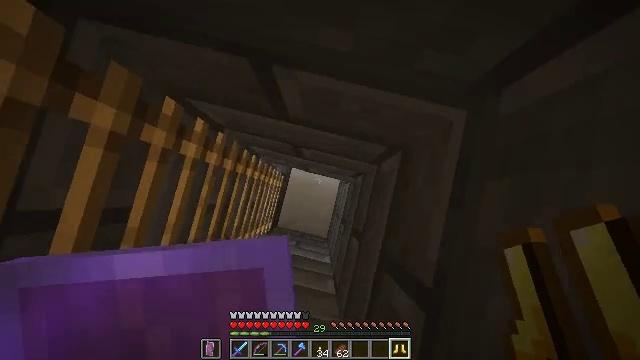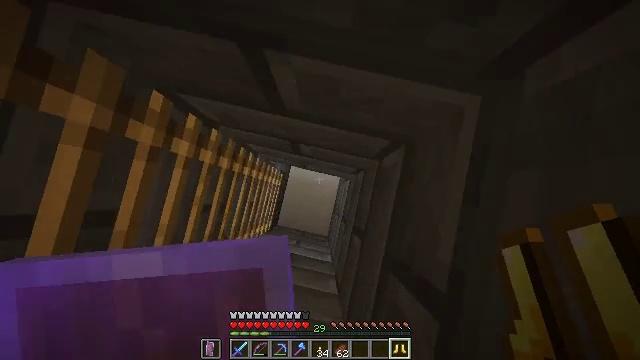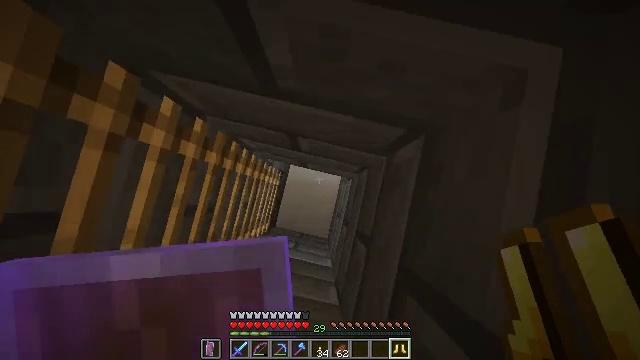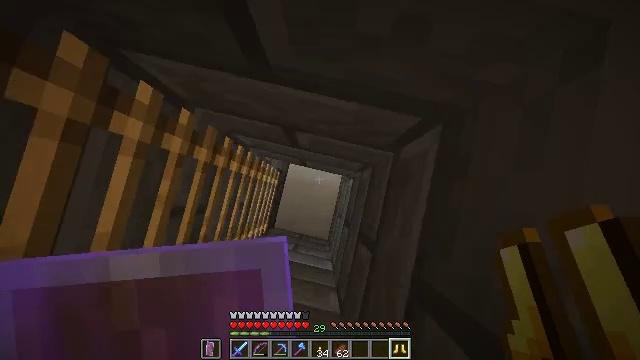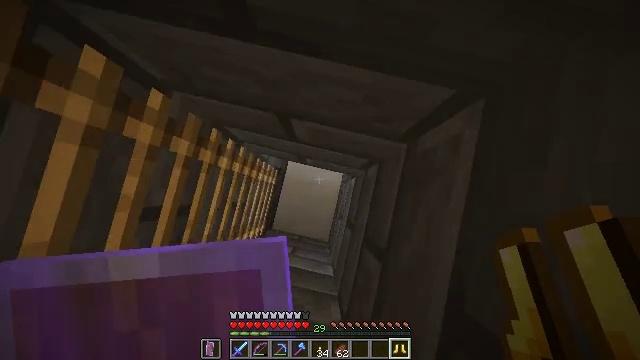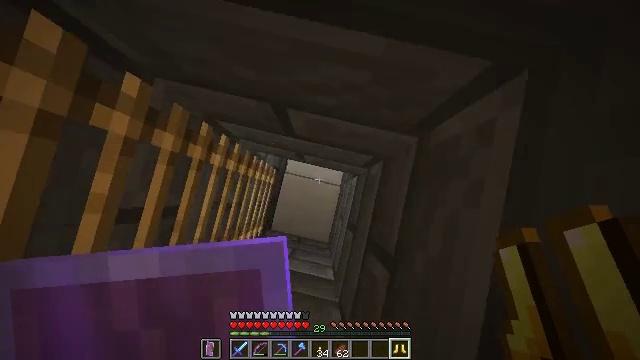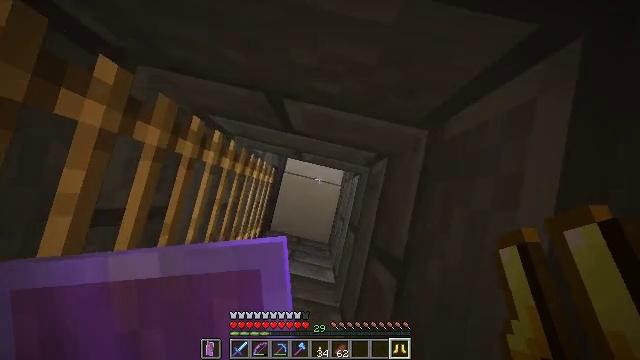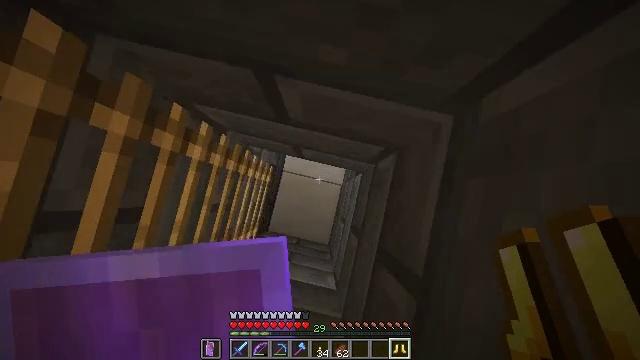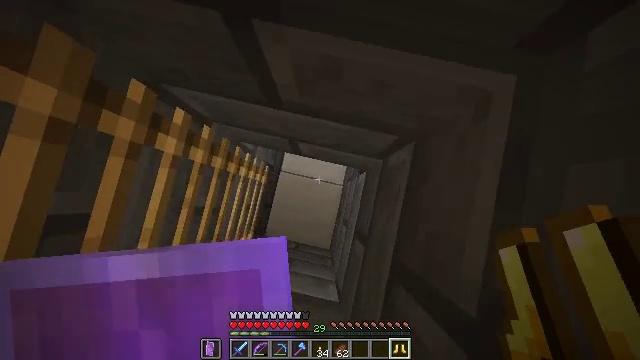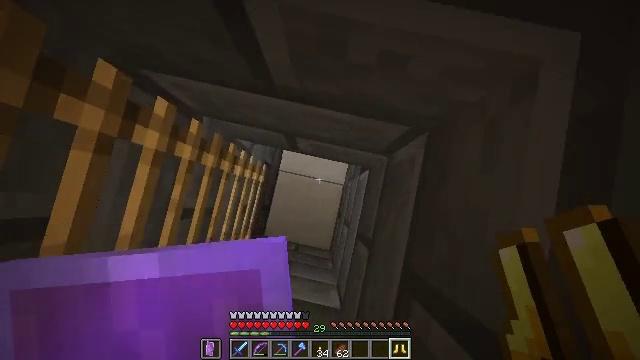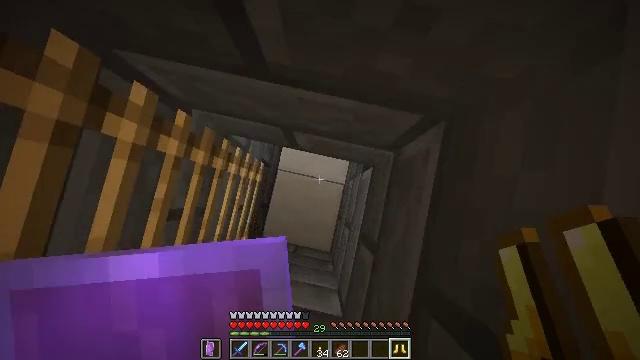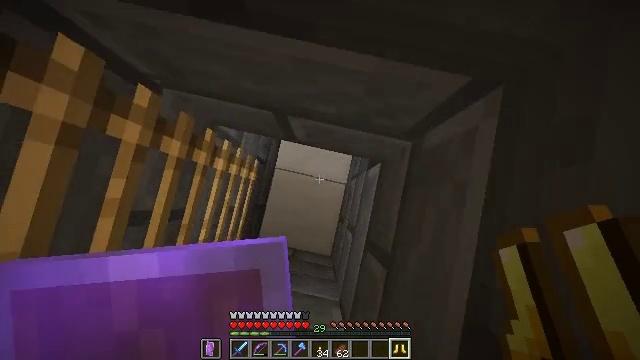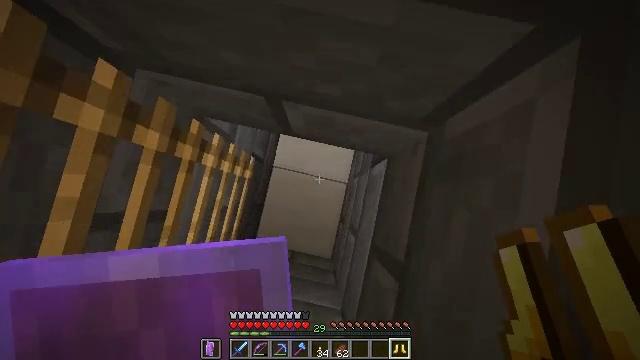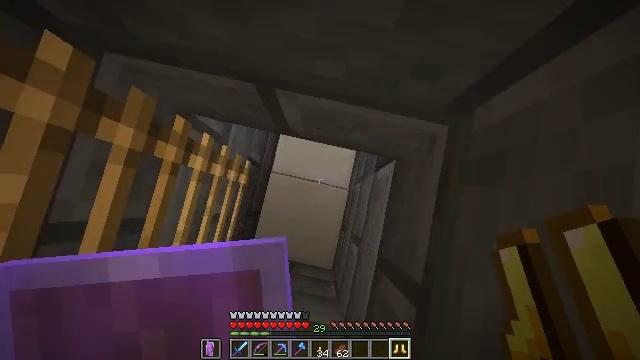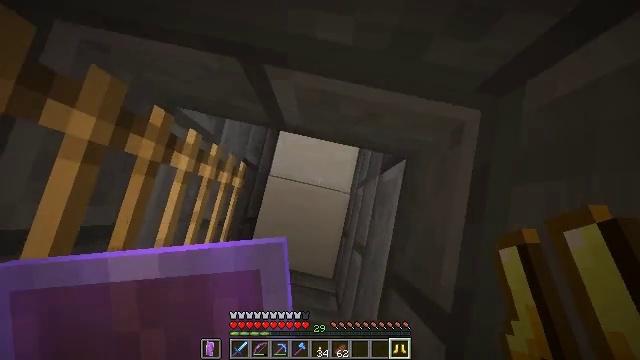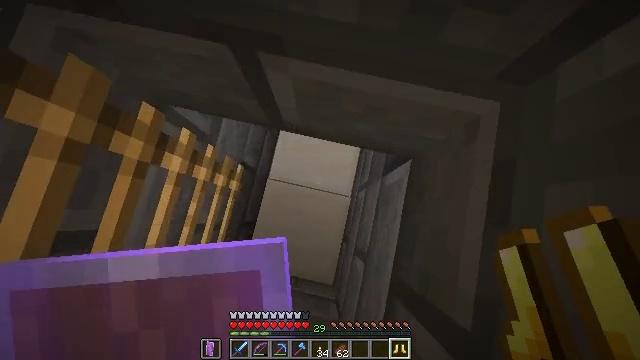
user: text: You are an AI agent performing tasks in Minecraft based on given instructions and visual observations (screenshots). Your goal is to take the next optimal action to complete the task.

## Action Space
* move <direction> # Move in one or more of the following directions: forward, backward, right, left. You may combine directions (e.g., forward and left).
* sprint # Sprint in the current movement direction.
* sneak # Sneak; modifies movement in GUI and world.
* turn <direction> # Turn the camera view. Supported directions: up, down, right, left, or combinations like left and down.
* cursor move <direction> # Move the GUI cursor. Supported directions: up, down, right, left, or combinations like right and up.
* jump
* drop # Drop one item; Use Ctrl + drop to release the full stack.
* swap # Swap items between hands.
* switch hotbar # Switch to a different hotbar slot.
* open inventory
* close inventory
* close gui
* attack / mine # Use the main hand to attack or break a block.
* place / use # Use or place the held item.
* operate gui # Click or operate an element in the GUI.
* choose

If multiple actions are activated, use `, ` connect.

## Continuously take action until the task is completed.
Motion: motion action
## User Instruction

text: Process blaze rods into blaze powder in the crafting area.
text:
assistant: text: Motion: turn right
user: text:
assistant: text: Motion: no_op
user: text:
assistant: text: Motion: no_op
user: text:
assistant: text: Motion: no_op
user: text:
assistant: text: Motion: no_op
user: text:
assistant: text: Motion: no_op
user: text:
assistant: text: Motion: no_op
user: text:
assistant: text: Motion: no_op
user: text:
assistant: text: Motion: no_op
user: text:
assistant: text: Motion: no_op
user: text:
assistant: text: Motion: no_op
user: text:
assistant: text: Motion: no_op
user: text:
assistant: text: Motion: turn up
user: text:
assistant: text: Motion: turn up
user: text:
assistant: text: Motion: no_op
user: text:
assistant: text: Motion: no_op
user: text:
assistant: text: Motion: turn up
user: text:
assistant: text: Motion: no_op
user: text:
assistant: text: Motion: no_op
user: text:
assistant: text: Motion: no_op
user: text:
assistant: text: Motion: no_op
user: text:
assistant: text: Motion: no_op
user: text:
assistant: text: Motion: turn right and up
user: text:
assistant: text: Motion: turn right and up
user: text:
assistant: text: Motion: move forward, turn up
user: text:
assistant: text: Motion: move forward
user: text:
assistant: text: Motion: move forward
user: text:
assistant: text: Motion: move forward
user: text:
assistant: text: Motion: move forward
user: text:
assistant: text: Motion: move forward, turn right and up